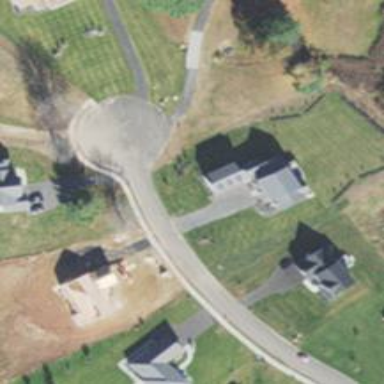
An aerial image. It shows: Residential road.